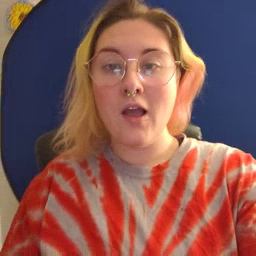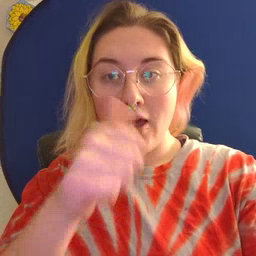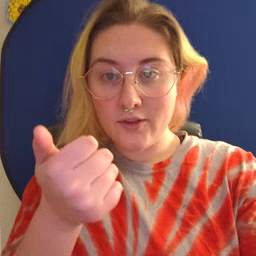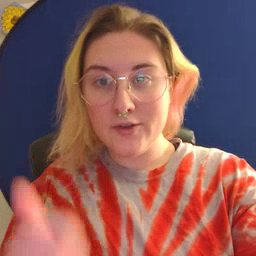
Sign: another